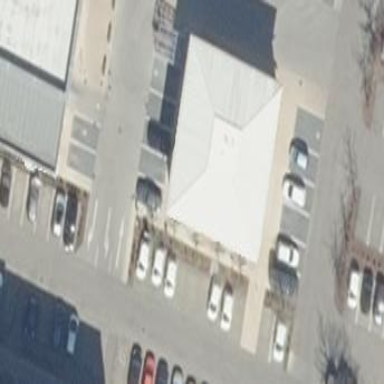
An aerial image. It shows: Pyramidal-shaped commercial building.